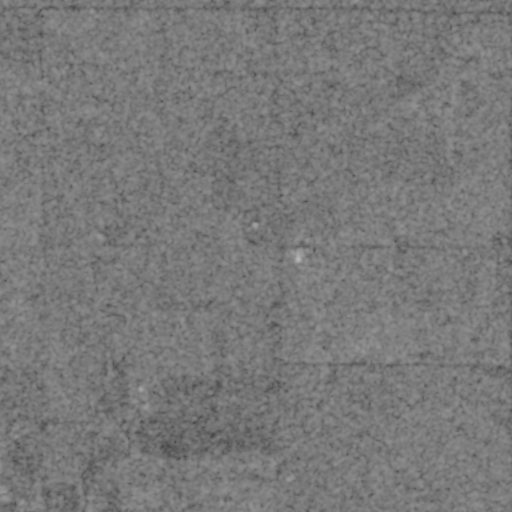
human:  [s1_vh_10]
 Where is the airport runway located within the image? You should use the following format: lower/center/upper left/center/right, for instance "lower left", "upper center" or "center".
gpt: The airport runway is located in the center right of the image.
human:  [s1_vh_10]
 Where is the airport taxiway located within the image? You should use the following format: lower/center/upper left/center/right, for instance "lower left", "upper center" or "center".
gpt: The airport taxiway is located in the center right of the image.
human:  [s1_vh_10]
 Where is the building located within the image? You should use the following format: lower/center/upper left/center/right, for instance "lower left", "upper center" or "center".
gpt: The building is located in the center right of the image.
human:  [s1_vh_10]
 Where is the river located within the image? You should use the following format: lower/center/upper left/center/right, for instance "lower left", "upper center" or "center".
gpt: The river is located in the lower left of the image.
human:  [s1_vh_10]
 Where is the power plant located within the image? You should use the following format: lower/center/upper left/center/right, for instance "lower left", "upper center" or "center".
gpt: There is no power plant in the image.

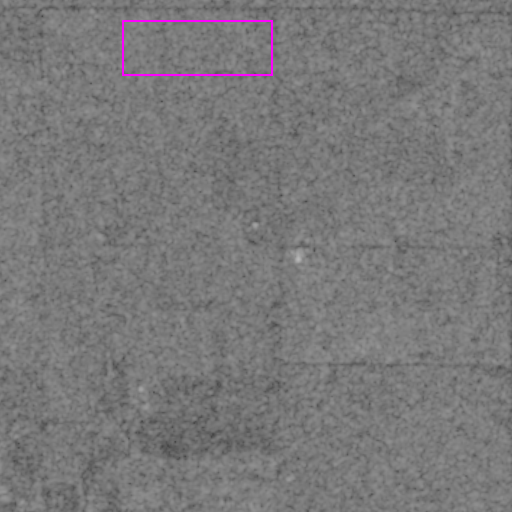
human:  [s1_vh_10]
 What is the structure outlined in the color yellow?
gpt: There is no yellow outline.
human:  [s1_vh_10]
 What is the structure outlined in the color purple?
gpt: There is no structure outlined in purple.